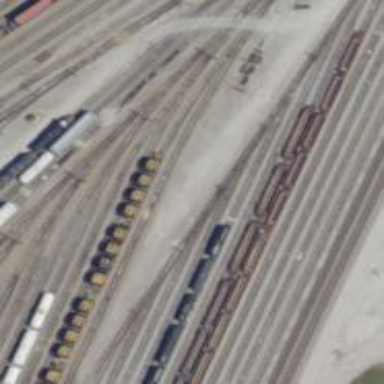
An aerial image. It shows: Railway yard.